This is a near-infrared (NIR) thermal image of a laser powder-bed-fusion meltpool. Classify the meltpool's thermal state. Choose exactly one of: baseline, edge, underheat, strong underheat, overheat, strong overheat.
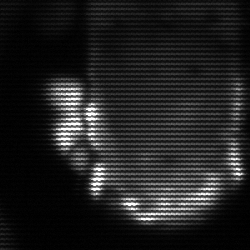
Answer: baseline